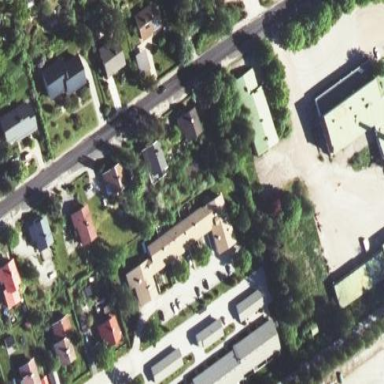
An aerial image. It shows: Terrace building.